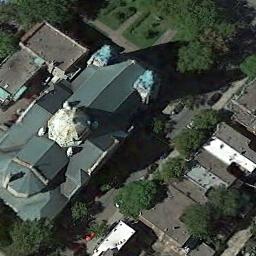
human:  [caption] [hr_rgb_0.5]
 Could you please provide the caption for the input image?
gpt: The church with three towers of different shapes and the rest of the church has some sloping roofs .

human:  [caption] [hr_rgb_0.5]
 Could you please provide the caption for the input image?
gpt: A cathedral with a cyan roof  The main house in the middle of the church has a white round roof  There are many buildings around the church and roads and trees with many cars .

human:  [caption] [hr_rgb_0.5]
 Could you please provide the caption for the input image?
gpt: There is a gray church with a white circular roof next to the grass and some trees .

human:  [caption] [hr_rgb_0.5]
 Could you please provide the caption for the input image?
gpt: This is a church, Built of tan brick .

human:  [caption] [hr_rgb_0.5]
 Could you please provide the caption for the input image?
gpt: There are many trees near the church .